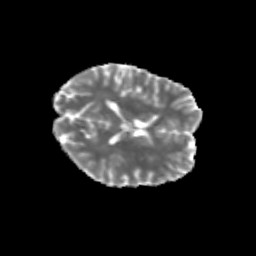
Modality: MD
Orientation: axial
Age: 19
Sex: female
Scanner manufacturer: siemens
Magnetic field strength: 3 T
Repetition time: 3.5 s
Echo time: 0.125 s